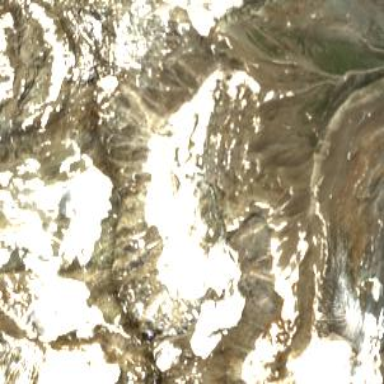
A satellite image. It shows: Majestic glacier in the distance.